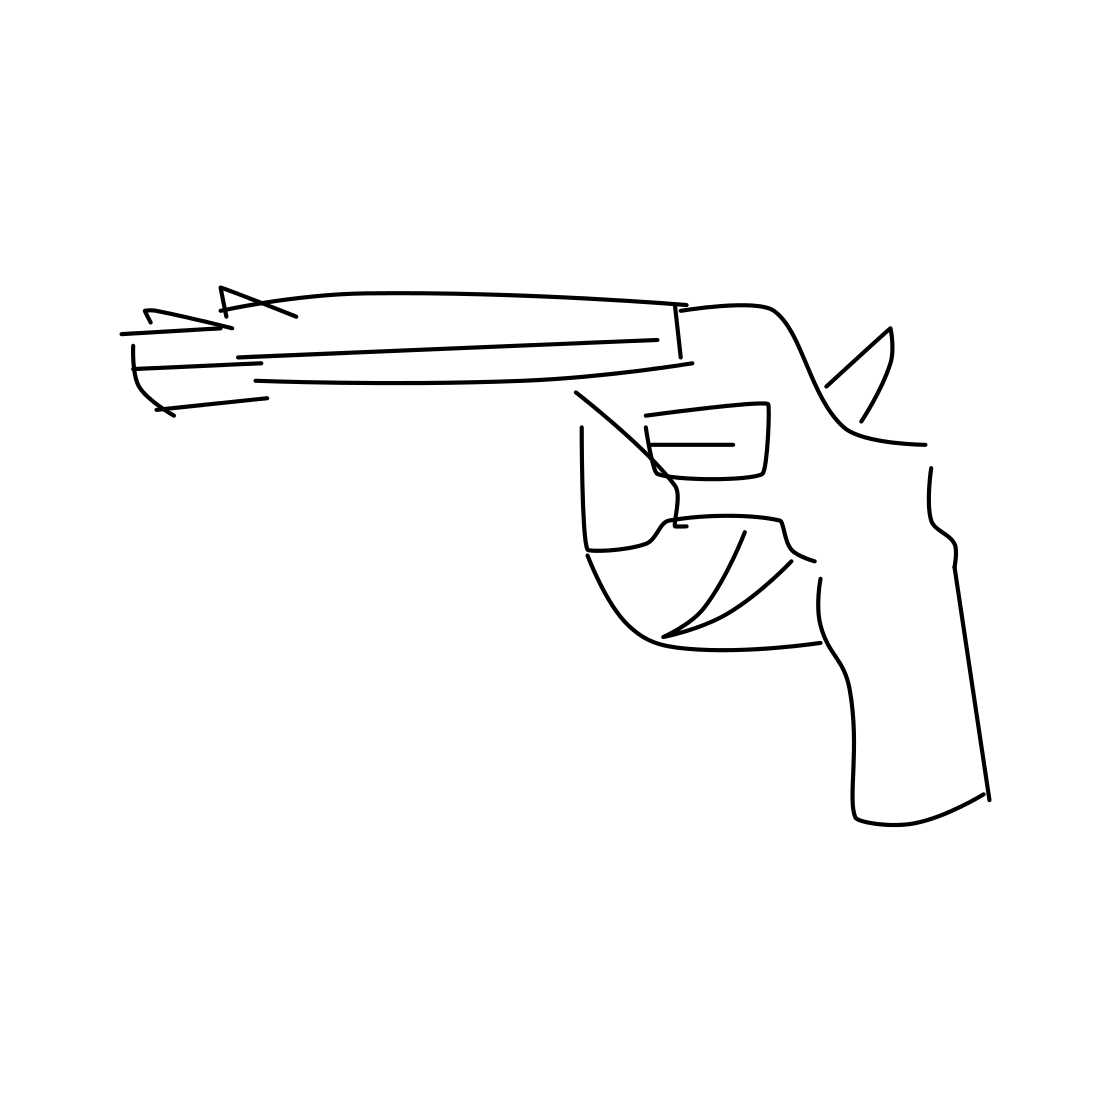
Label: revolver